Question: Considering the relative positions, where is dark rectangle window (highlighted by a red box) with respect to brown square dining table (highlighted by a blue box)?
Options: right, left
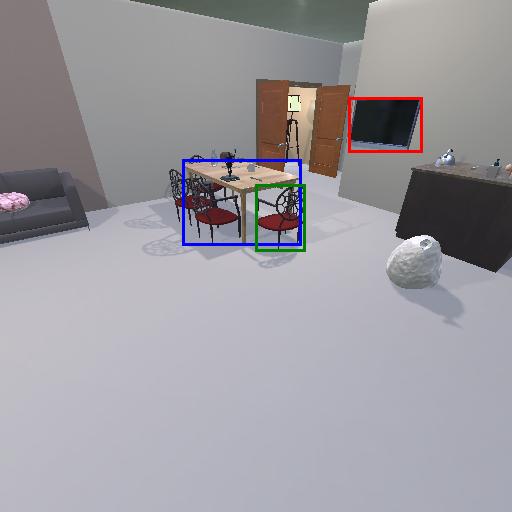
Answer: right